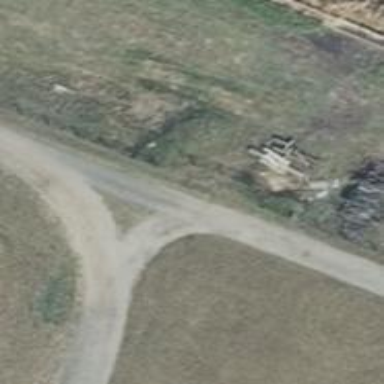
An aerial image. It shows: Gravel service road.